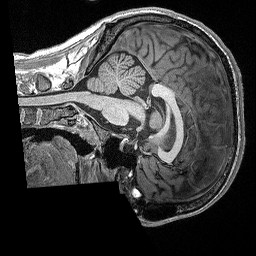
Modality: T1w
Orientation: sagittal
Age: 21
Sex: male
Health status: healthy
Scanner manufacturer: siemens
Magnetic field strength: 3 T
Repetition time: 2.3 s
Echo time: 0.00298 s